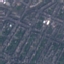
Land use / land cover: Residential